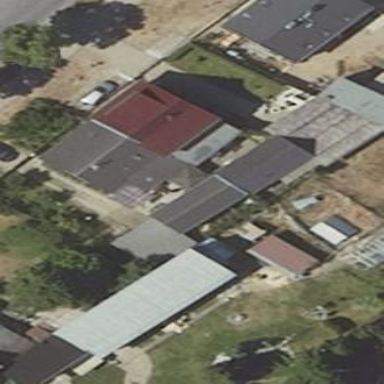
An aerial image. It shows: Shed.